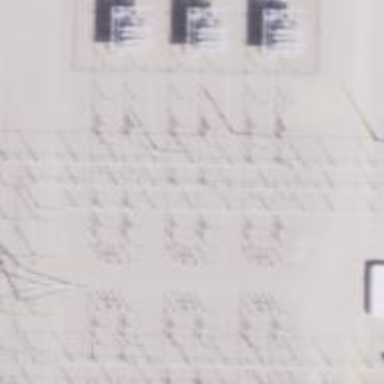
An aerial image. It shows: Switch used for power control.